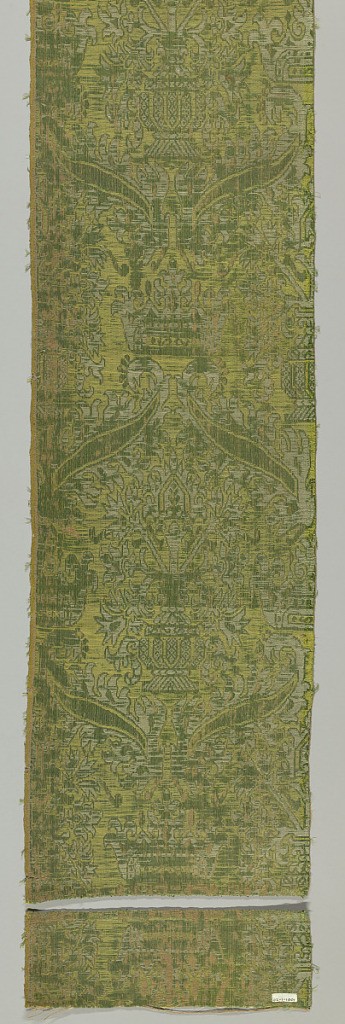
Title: Fragment
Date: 17th century
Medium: silk, linen Technique: woven
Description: Strip of brocatelle in green, yellow and white.